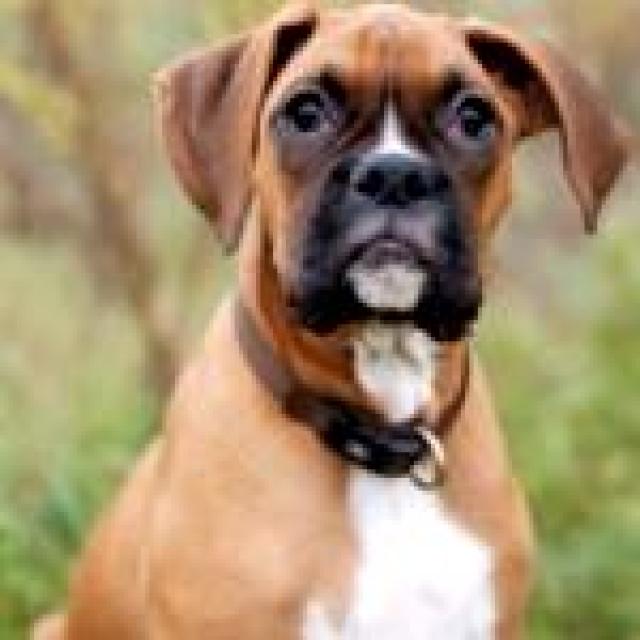
Healthy canine skin — no visible lesions, inflammation, or abnormalities. The skin and coat appear normal.